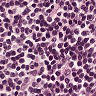
Metastatic tissue present: no